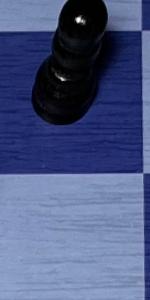
Label: Empty